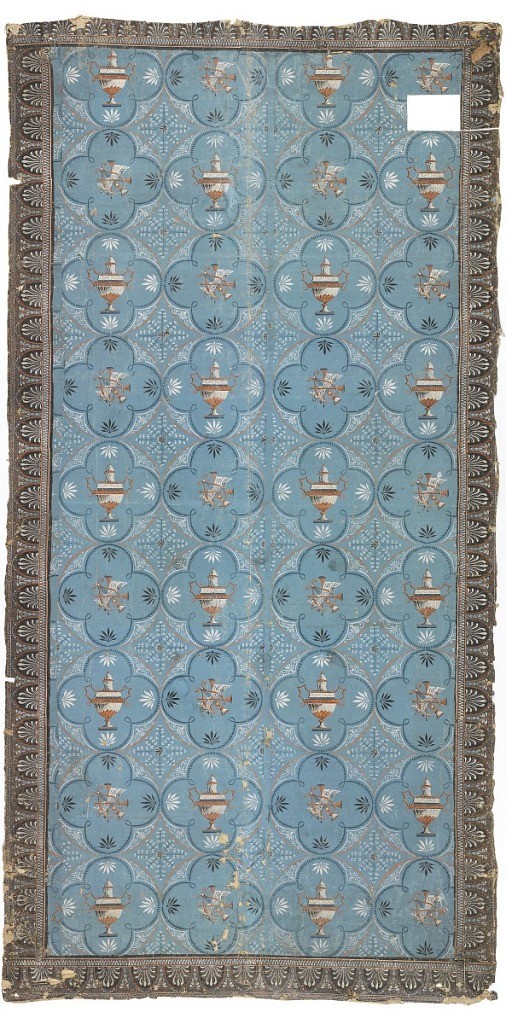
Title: Sidewall and border
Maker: Ferrouillat
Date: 1790–1800
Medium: Block-printed on handmade paper, fabric lining
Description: Vertical rectangular panel with applied border on four sides. The panel consists of quatrefoil medallions alternately enclosing urns and musical symbols. Between medallions are stylized bellflowers radiating around a core. Red, orange, black and white on a light blue ground. Border pattern is Grecian honeysuckle in white on brown ground with red-orange, white, and blue butterflies. Printed on sheet paper in three lengths with wide margin in center of panel.